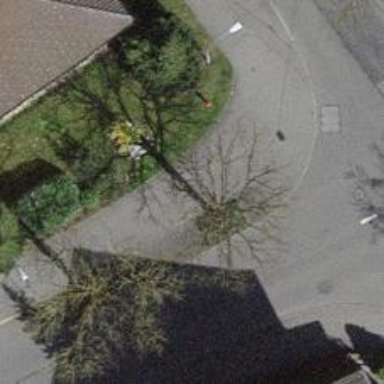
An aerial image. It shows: Sidewalk along the footway.